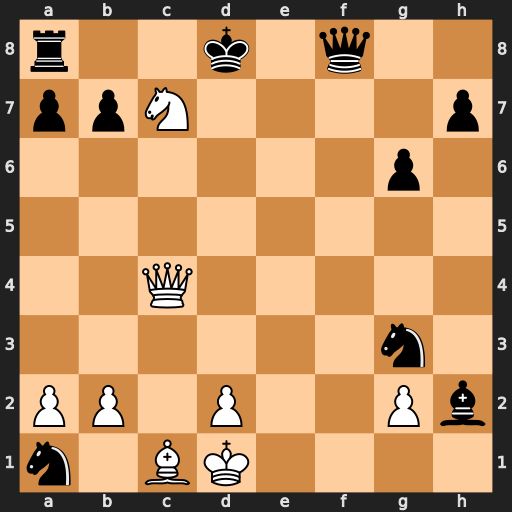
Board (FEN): r2k1q2/ppN4p/6p1/8/2Q5/6n1/PP1P2Pb/n1BK4
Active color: w
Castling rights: -
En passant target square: -
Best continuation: Ne6+ Kd7 Nxf8+